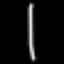
Label: line